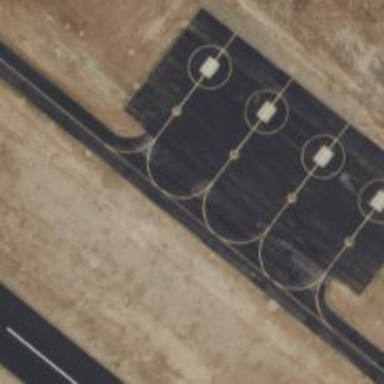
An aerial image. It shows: Asphalt taxiway at the airport.